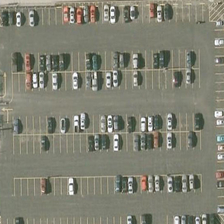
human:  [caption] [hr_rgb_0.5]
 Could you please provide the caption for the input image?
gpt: many cars are parked in a large parking lot .

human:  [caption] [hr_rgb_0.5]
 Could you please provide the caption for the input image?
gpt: many cars are parked in a large parking lot .

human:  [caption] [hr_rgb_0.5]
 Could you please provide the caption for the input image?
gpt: many cars are parked in a large parking lot .

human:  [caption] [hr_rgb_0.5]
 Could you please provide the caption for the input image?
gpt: many cars are parked in a large parking lot .

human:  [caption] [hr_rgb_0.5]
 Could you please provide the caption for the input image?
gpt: many cars are parked in a large parking lot .